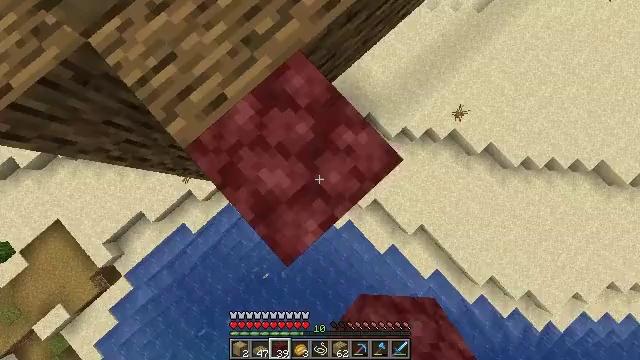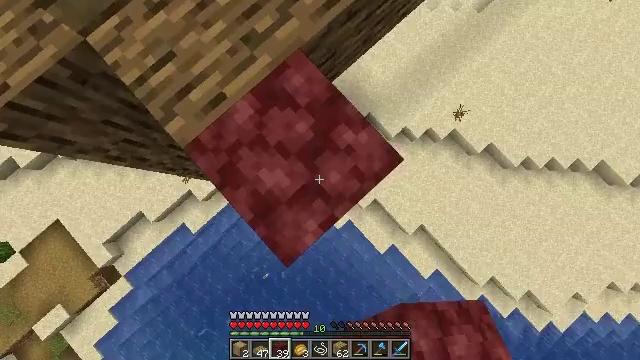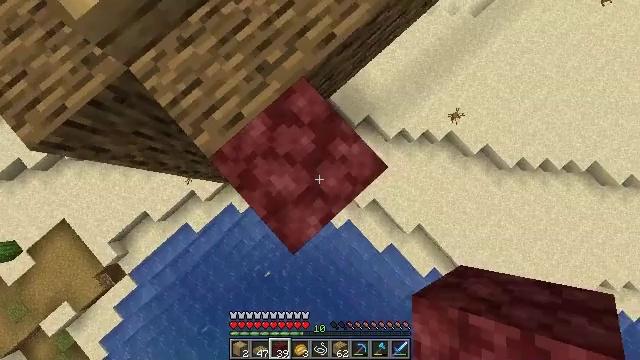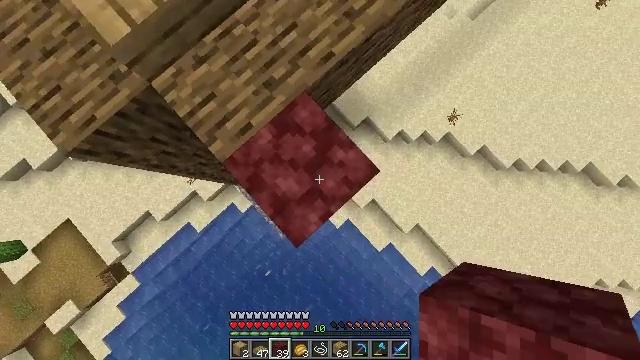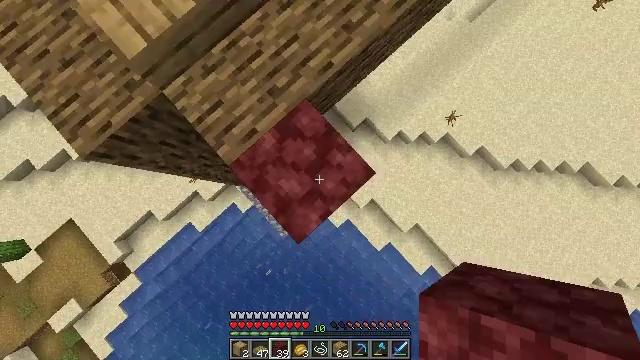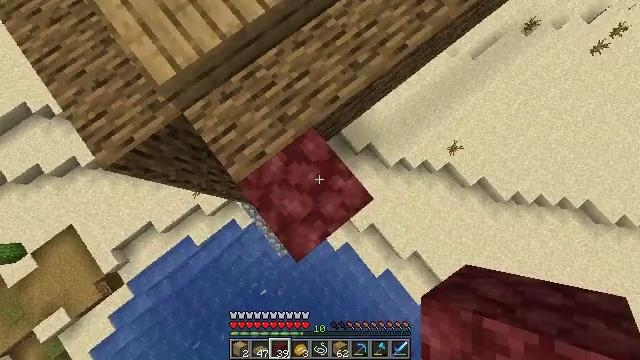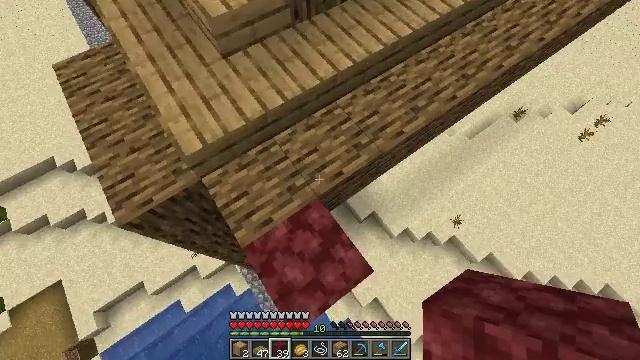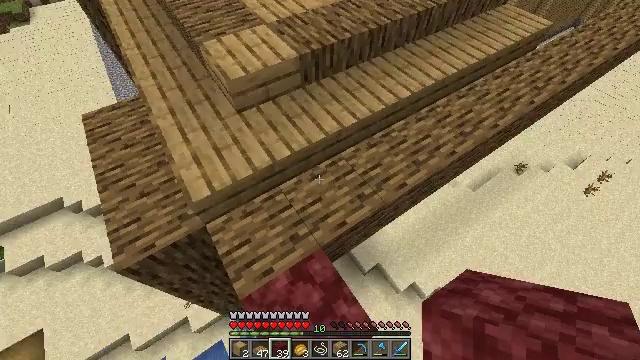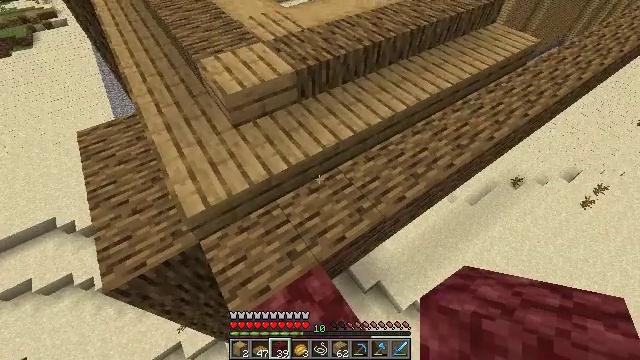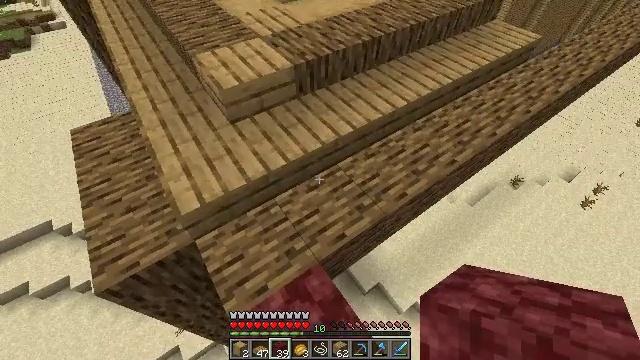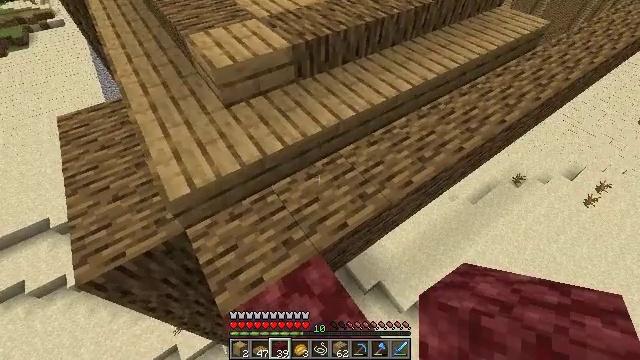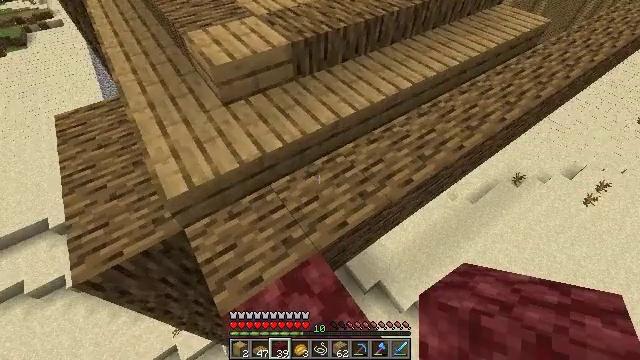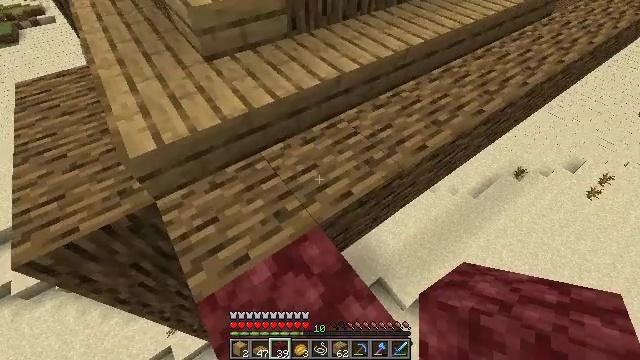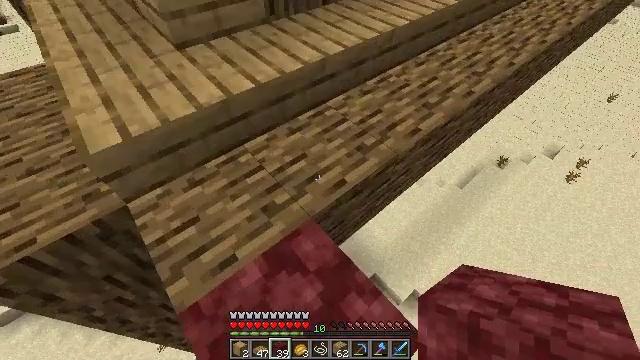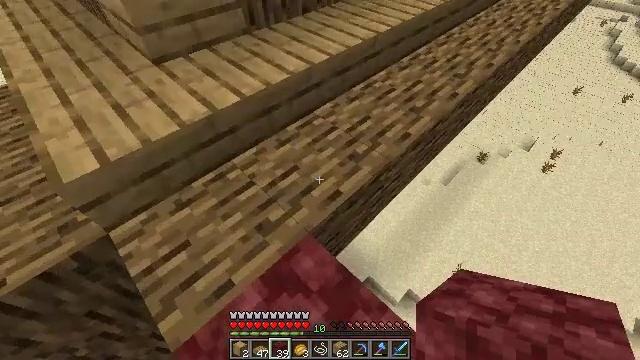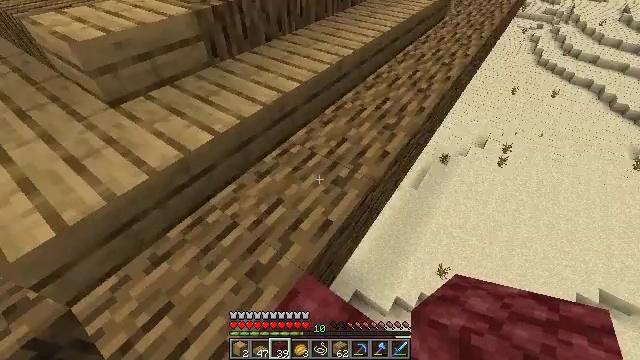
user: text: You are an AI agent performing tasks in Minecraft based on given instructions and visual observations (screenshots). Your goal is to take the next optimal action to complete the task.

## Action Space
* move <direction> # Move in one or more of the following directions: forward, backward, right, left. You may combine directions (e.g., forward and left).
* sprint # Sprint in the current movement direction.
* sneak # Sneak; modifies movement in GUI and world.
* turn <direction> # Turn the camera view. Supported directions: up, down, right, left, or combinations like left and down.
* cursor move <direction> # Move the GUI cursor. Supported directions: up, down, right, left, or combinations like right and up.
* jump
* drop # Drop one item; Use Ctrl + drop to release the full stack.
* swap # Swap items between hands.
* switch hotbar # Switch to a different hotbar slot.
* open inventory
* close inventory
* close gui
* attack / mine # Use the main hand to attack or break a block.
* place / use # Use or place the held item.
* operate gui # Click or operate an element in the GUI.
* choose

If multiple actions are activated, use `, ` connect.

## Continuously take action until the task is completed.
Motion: motion action
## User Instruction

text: Mine oak wood from the tree.
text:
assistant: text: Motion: jump
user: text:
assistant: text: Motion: jump
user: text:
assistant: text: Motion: jump
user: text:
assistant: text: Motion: no_op
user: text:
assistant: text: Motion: turn left and up
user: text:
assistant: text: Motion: turn left and up
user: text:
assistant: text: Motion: turn left and up
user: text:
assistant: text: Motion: turn up
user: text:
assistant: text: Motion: no_op
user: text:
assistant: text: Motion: no_op
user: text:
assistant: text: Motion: no_op
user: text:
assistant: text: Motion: move forward and move left
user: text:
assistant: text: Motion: move forward and move left, turn right
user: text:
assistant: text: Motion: move forward and move left, turn right and up
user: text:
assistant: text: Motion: move forward and move left, turn right and up
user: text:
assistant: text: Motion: move forward and move left, turn right and up
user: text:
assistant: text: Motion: move forward and move left, turn right and up
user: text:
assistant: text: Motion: move forward, turn right and up
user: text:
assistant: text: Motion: turn right
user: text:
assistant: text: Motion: no_op
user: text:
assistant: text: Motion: move forward
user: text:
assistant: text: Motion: move forward
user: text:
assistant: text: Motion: move forward
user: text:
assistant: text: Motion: move forward, turn left
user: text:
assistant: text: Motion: move forward, turn left
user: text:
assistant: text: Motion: move forward, turn left
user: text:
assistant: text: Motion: move forward, sprint, turn right
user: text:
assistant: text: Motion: move forward, sprint
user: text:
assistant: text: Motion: move forward, sprint
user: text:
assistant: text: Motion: move forward, sprint